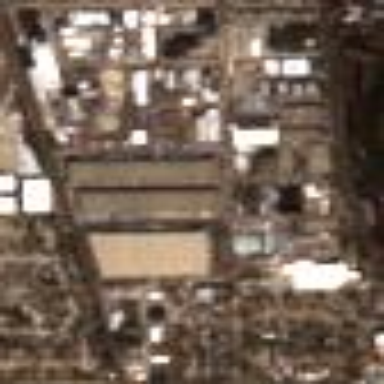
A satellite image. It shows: Industrial area.